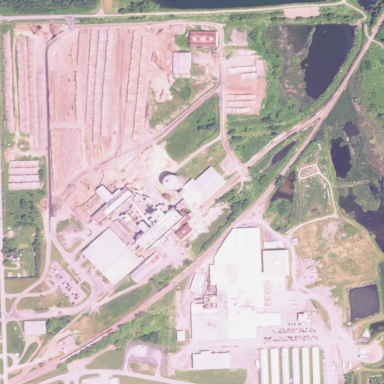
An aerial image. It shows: Industrial area with factory.